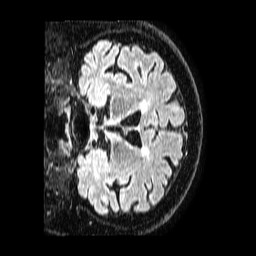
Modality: FLAIR
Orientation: coronal
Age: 64
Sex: male
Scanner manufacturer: philips
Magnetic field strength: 1.5 T
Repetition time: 4.8 s
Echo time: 0.3 s